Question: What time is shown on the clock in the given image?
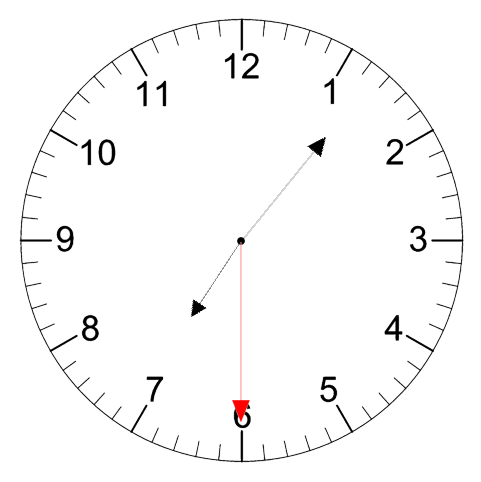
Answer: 07:06:30